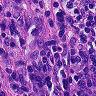
Metastatic tissue present: yes